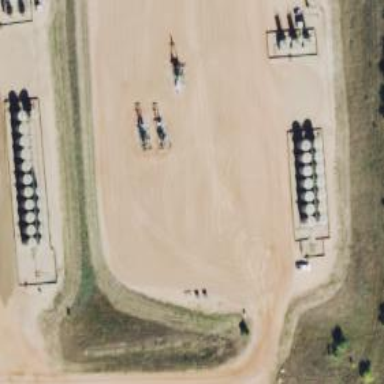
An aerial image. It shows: Petroleum well.